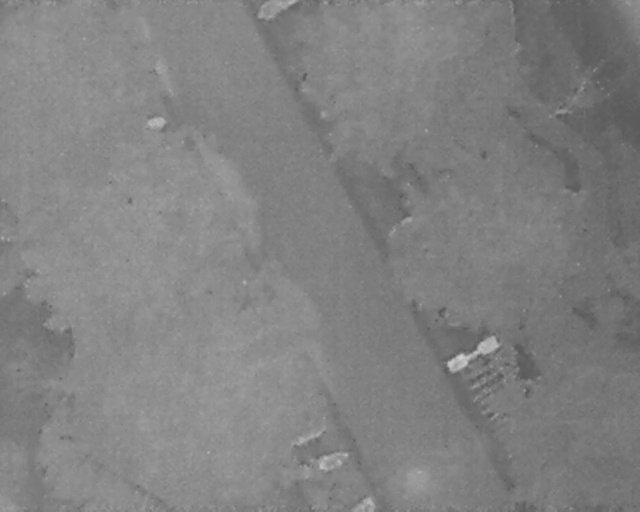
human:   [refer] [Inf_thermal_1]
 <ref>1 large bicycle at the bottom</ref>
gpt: <box>[[48, 84, 51, 97, 159]]</box>